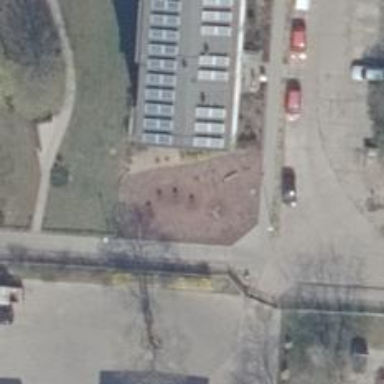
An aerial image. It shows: Playground with surface made of woodchips.